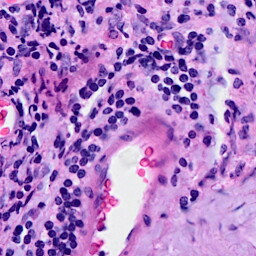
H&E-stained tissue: Breast